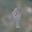
Label: 9